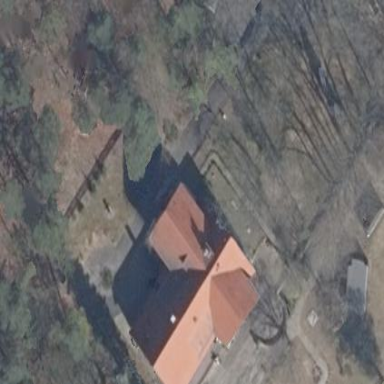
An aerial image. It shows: White house with cross-gabled brown roof.